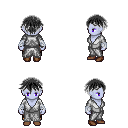
a pixel art fantasy rpg character, female body template, dark elf, purple skin, white robe, gold greaves, gray short bangs hairstyle, white cloth bandages, brown shoes, four views (front, back, left, right), 2x2 character sprite sheet, small pixel art, hard edges, no anti-aliasing